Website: macys
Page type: cross-sells
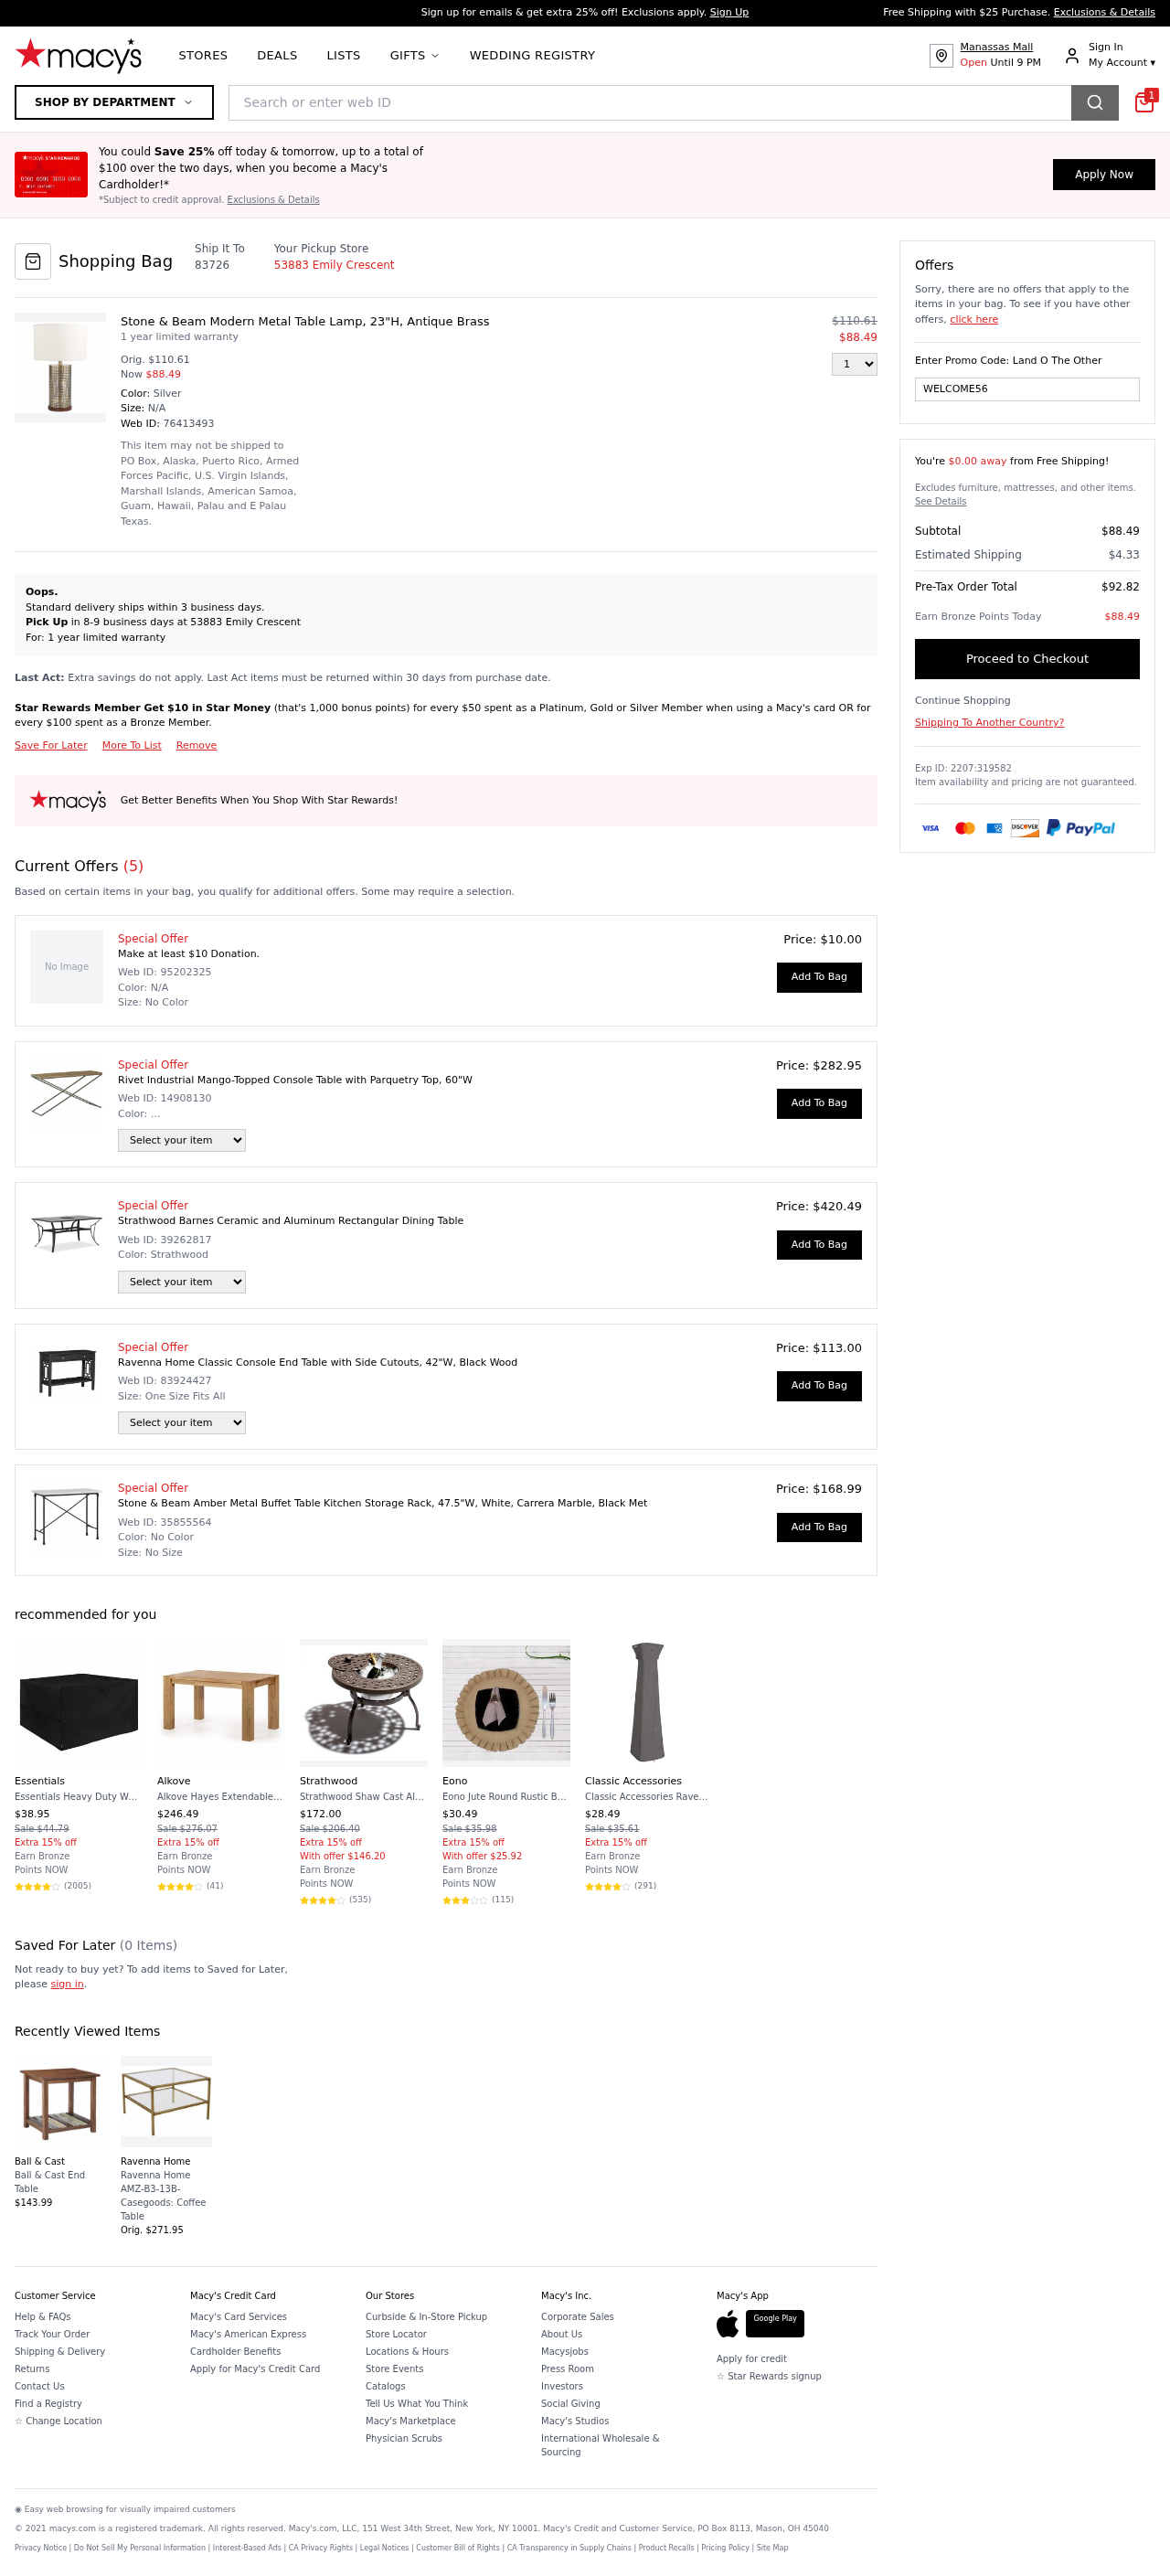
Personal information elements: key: PII_LOCATION1_STREET
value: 53883 Emily Crescent
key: PII_POSTCODE
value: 83726
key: PII_PROMO_CODE
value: WELCOME56
Product elements: key: PRODUCT10_BRAND
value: Classic Accessories
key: PRODUCT10_NAME
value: Classic Accessories Ravenna 55 – 329 – 015101 Cards Pyramid Torch Verandaheizung Cover Premium Outdo
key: PRODUCT10_NUM_RATINGS
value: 291
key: PRODUCT10_PRICE
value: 28.49
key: PRODUCT10_RATING
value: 4.9
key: PRODUCT11_BRAND
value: Ball & Cast
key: PRODUCT11_NAME
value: Ball & Cast End Table
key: PRODUCT11_PRICE
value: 143.99
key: PRODUCT12_BRAND
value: Ravenna Home
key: PRODUCT12_NAME
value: Ravenna Home AMZ-B3-13B-Casegoods: Coffee Table
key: PRODUCT12_PRICE
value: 271.95
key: PRODUCT1_DESC
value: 1 year limited warranty
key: PRODUCT1_NAME
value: Stone & Beam Modern Metal Table Lamp, 23"H, Antique Brass
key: PRODUCT1_PRICE
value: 88.49
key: PRODUCT1_QUANTITY
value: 1
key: PRODUCT2_NAME
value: Rivet Industrial Mango-Topped Console Table with Parquetry Top, 60"W
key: PRODUCT2_PRICE
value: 282.95
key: PRODUCT3_NAME
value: Strathwood Barnes Ceramic and Aluminum Rectangular Dining Table
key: PRODUCT3_PRICE
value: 420.49
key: PRODUCT4_NAME
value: Ravenna Home Classic Console End Table with Side Cutouts, 42"W, Black Wood
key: PRODUCT4_PRICE
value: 113
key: PRODUCT5_NAME
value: Stone & Beam Amber Metal Buffet Table Kitchen Storage Rack, 47.5"W, White, Carrera Marble, Black Met
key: PRODUCT5_PRICE
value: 168.99
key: PRODUCT6_BRAND
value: Essentials
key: PRODUCT6_NAME
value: Essentials Heavy Duty Waterproof Oxford Fabric Garden Table Cover Cube 125 x 125 x 74 cm
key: PRODUCT6_NUM_RATINGS
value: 2005
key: PRODUCT6_PRICE
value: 38.95
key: PRODUCT6_RATING
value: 4.6
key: PRODUCT7_BRAND
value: Alkove
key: PRODUCT7_NAME
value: Alkove Hayes Extendable Solid Wood Table
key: PRODUCT7_NUM_RATINGS
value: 41
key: PRODUCT7_PRICE
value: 246.49
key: PRODUCT7_RATING
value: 4.5
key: PRODUCT8_BRAND
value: Strathwood
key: PRODUCT8_NAME
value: Strathwood Shaw Cast Aluminum Side Table with Ice Pit
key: PRODUCT8_NUM_RATINGS
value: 535
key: PRODUCT8_PRICE
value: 172
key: PRODUCT8_RATING
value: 4.2
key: PRODUCT9_BRAND
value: Eono
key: PRODUCT9_NAME
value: Eono Jute Round Rustic Burlap Placemats Linen Placemats Country Vintage Thanksgiving Dinner Decorati
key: PRODUCT9_NUM_RATINGS
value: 115
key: PRODUCT9_PRICE
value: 30.49
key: PRODUCT9_RATING
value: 3.2
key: PRODUCT1_ORIGINAL_PRICE
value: $110.61
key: PRODUCT6_ORIGINAL_PRICE
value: Sale $44.79
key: PRODUCT7_ORIGINAL_PRICE
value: Sale $276.07
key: PRODUCT8_ORIGINAL_PRICE
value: Sale $206.40
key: PRODUCT9_ORIGINAL_PRICE
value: Sale $35.98
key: PRODUCT10_ORIGINAL_PRICE
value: Sale $35.61
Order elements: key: ORDER_ID
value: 76413493
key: ORDER_NUM_OFFERS
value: (5)
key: ORDER_FREE_SHIPPING_THRESHOLD
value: $0.00 away
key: ORDER_SUBTOTAL
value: $88.49
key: ORDER_SHIPPING_COST
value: $4.33
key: ORDER_TOTAL
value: $92.82
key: ORDER_POINTS_EARNED
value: $88.49
Search elements: key: HEADER_SEARCH
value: Search or enter web ID
Other elements: key: SAVED_NUM_ITEMS
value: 0